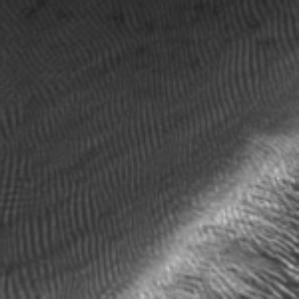
Label: frost